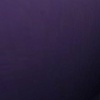
Label: space